Question: Network name?
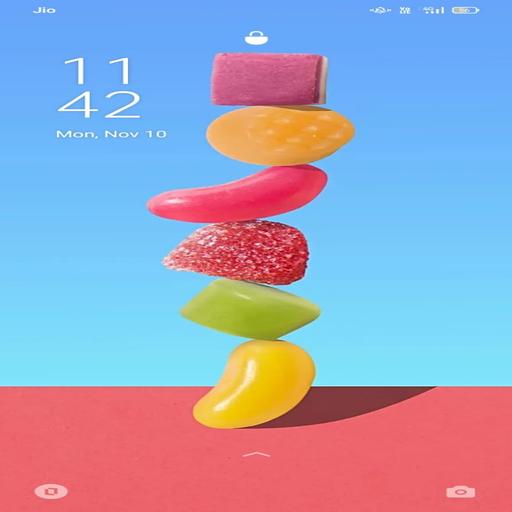
Answer: Jio